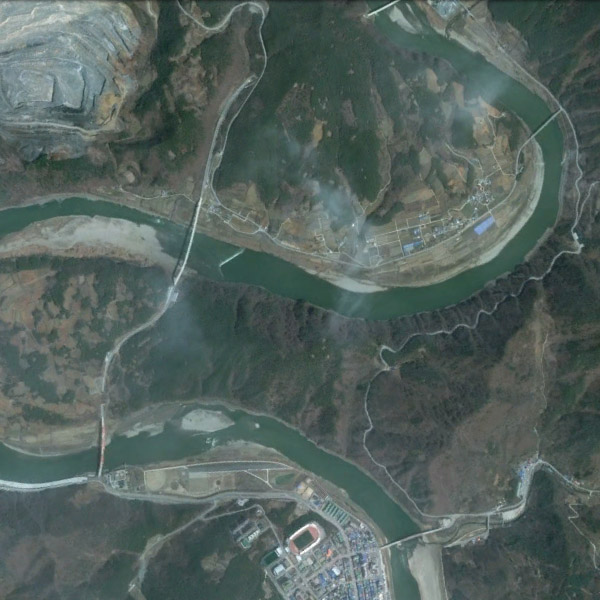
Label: River